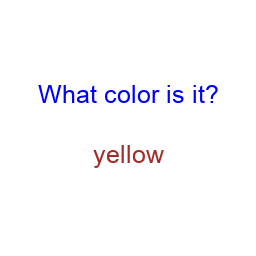
Color: brown
Color name shown: yellow
Background color: white
Question text color: blue